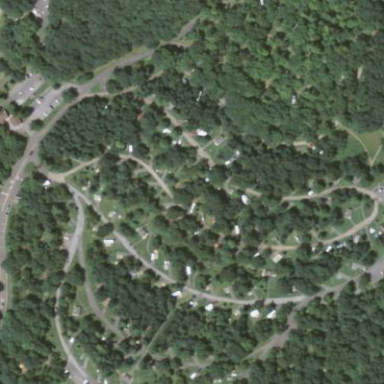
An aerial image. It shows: Campsite with tents and caravans. It also features sanitary dump station.